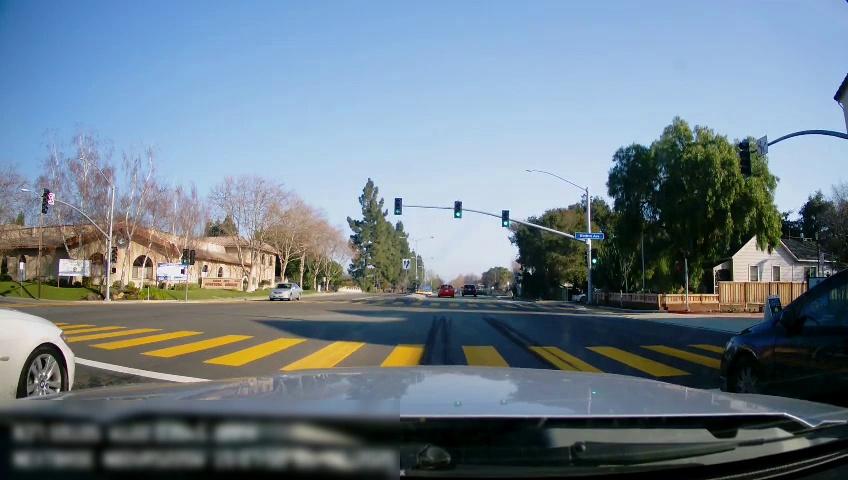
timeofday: Day
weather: Sunny
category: Drivable Space
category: Vehicles | Car
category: Vehicles | Car
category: Vehicles | Car
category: Vehicles | SUV
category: Vehicles | Car
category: Vehicles | Car
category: Traffic | Signs
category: Traffic | Signs
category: Traffic | Lights
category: Traffic | Lights
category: Traffic | Lights
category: Traffic | Lights
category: Traffic | Lights
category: Traffic | Lights
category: Traffic | Signs
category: Traffic | Lights